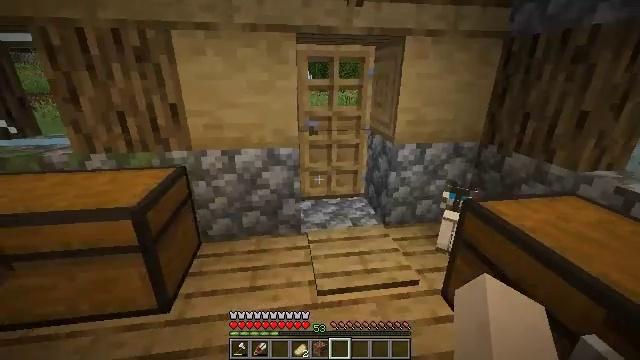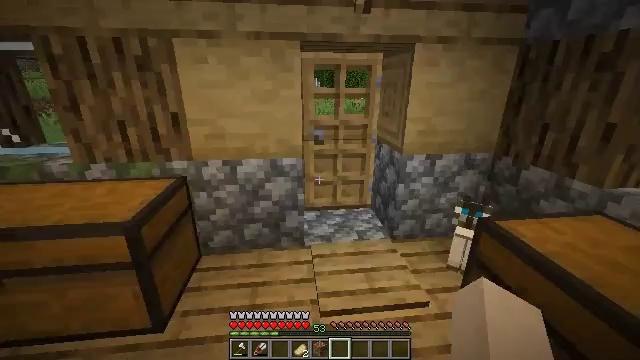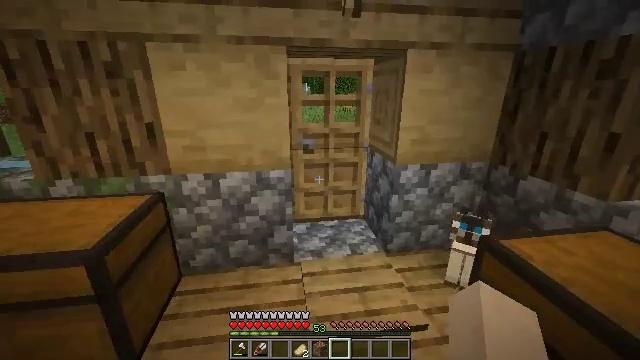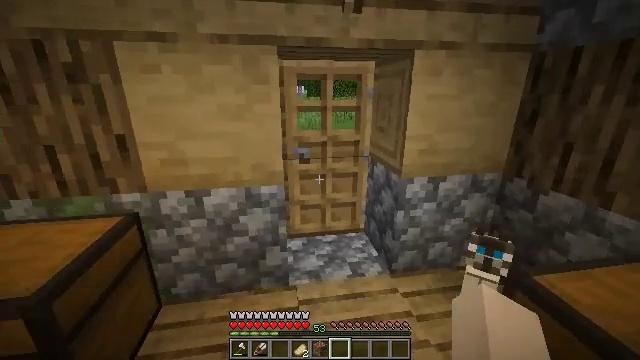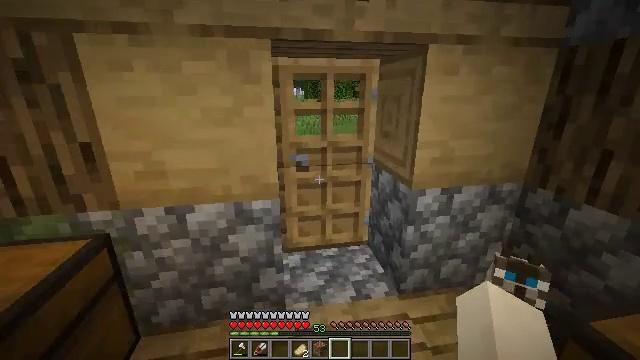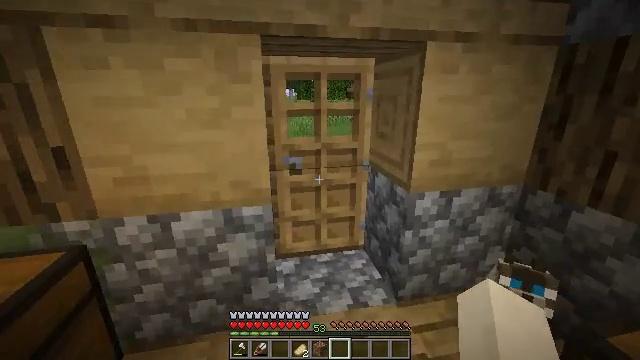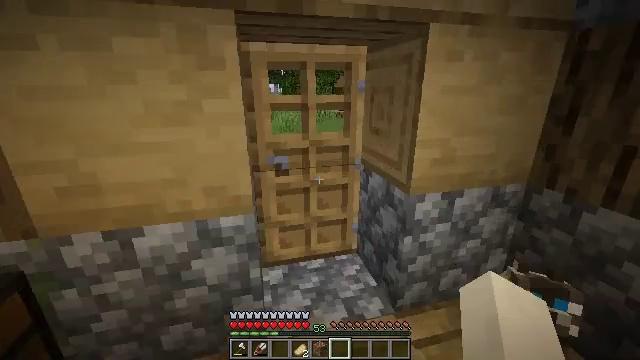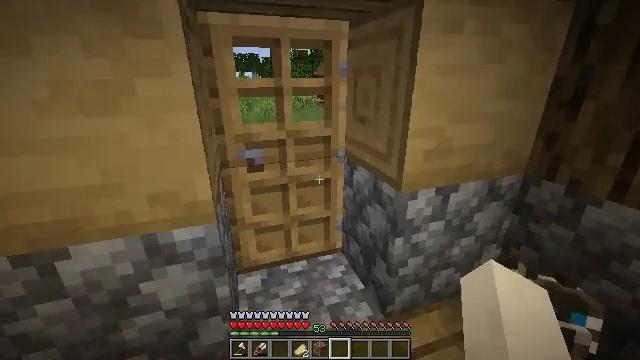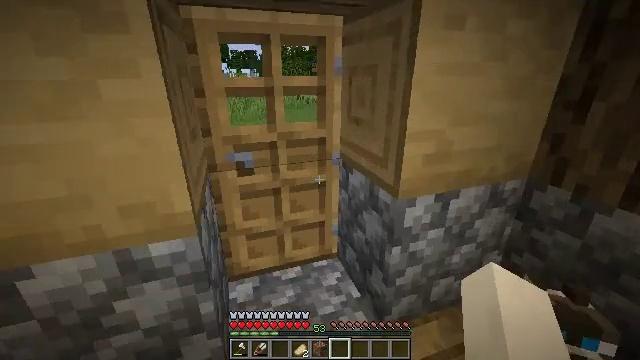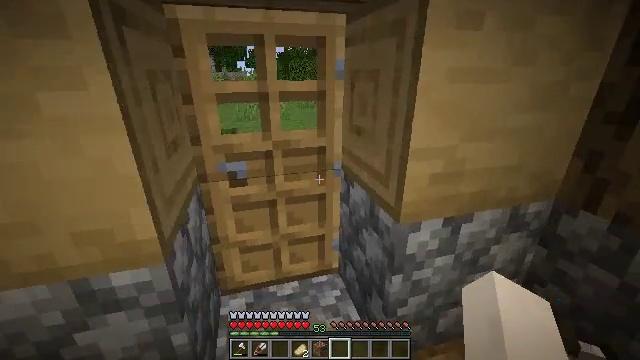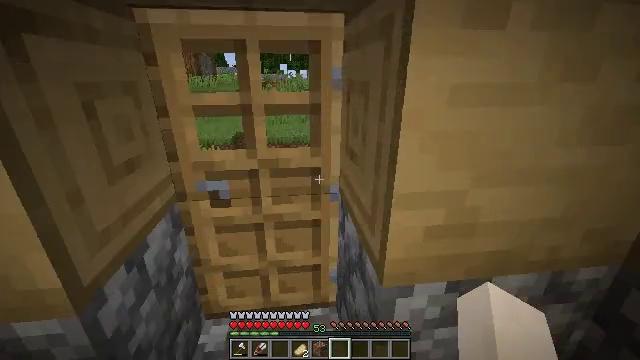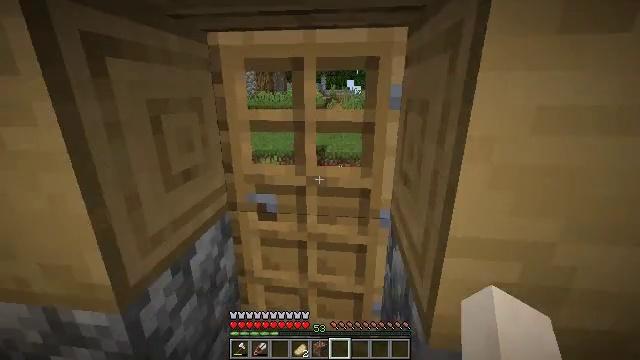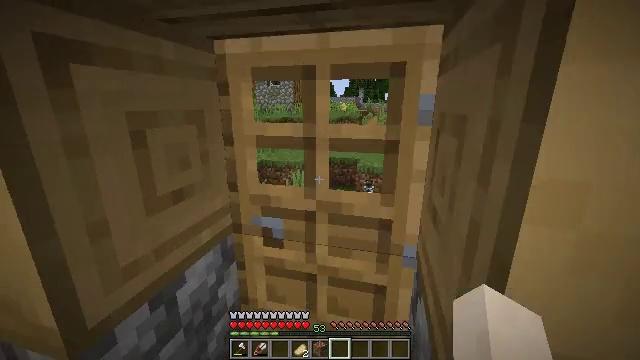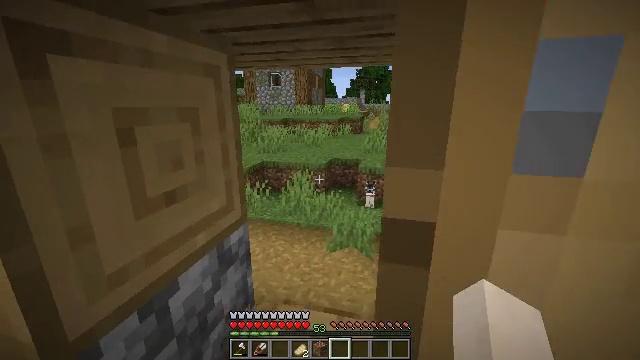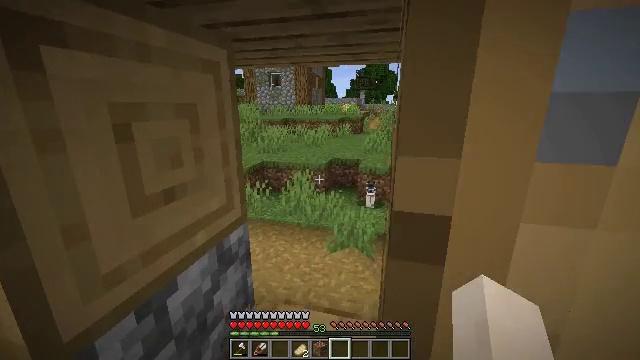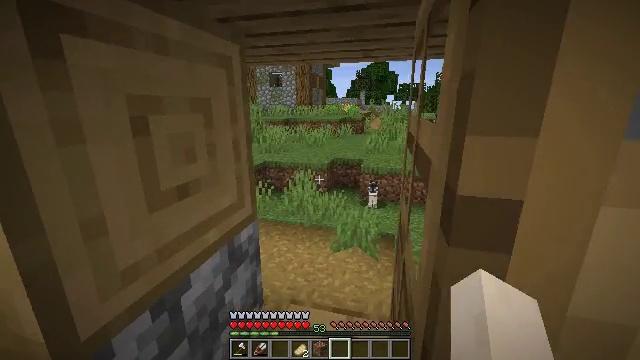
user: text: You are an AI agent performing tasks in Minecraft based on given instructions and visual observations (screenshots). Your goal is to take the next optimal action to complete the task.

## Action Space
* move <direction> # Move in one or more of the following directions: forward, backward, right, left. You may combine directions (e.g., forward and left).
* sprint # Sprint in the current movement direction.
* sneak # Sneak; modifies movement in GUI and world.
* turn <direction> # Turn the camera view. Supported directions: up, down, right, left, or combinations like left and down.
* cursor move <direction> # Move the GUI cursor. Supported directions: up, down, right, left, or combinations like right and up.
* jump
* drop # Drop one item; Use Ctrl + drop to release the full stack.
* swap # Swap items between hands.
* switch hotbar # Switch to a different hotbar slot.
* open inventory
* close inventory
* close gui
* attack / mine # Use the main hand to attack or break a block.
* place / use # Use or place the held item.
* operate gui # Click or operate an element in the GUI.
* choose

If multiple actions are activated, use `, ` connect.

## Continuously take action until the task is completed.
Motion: motion action
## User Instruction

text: Use the crafting table to craft a crossbow.
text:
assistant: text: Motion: move forward, turn left and up
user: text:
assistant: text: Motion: move forward, turn right and up
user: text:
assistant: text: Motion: move forward
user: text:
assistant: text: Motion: move forward
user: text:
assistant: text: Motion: move forward, turn right
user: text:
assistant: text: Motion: move forward, turn right and down
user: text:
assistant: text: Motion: move forward and move right, turn right and down
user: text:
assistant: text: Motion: move forward and move right
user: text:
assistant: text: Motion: move forward and move right, turn left
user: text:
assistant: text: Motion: move forward and move right, turn left
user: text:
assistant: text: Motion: move forward, turn left and up
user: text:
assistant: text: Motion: move forward, turn left and up
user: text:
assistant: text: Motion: move forward
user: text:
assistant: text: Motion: move forward
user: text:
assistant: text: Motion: move forward
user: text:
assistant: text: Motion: move forward
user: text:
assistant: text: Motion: move forward
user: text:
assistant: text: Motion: move forward
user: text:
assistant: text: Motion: move forward, turn right
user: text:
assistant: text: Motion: move forward, turn right
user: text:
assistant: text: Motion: move forward
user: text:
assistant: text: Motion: move forward
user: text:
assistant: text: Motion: move forward
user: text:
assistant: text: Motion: move forward
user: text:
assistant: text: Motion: move forward
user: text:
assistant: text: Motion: move forward
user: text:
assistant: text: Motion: move forward, turn right
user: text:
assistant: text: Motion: move forward, turn right
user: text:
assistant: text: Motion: move forward, turn right
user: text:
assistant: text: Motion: move forward, turn right